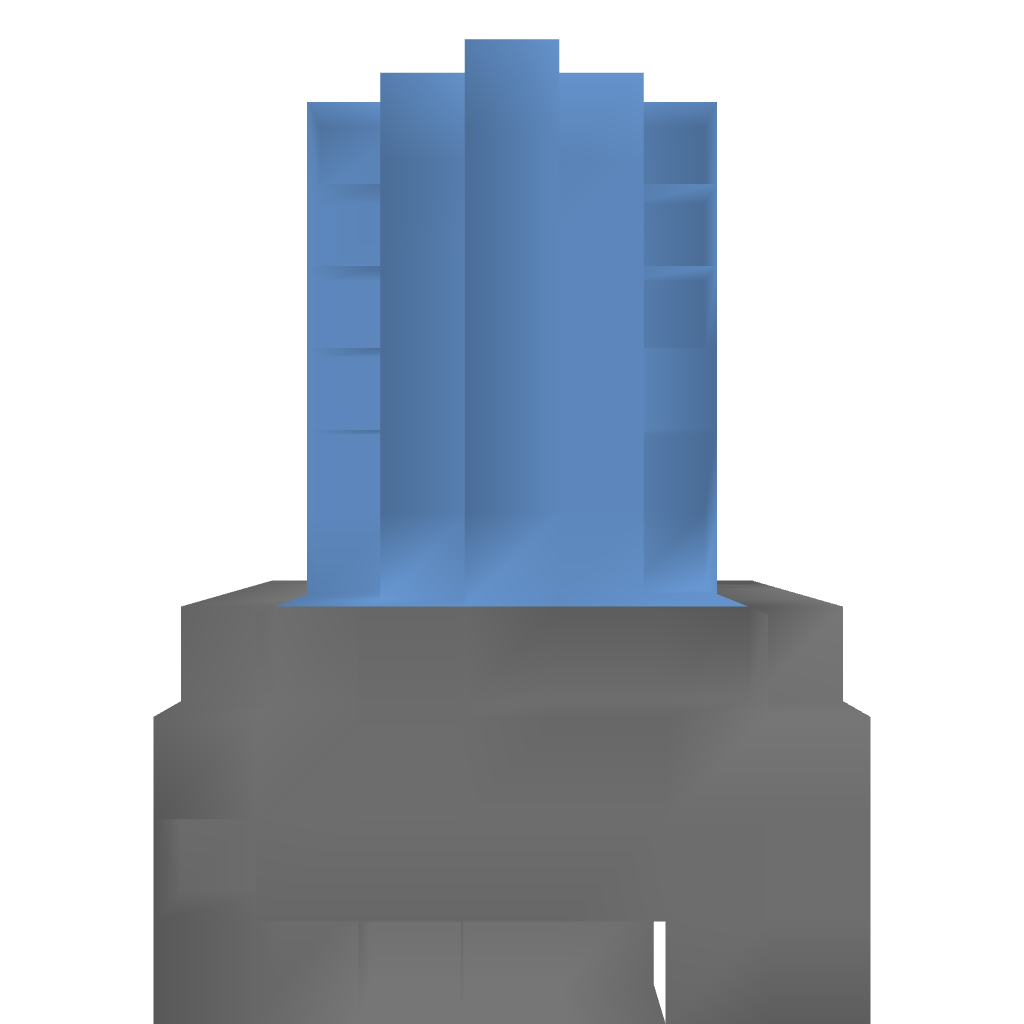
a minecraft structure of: Chafariz/Fonte Pistomática - Piston Fountain bad low quality